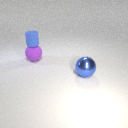
small blue rubber cylinder above large purple rubber sphere